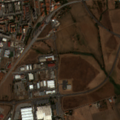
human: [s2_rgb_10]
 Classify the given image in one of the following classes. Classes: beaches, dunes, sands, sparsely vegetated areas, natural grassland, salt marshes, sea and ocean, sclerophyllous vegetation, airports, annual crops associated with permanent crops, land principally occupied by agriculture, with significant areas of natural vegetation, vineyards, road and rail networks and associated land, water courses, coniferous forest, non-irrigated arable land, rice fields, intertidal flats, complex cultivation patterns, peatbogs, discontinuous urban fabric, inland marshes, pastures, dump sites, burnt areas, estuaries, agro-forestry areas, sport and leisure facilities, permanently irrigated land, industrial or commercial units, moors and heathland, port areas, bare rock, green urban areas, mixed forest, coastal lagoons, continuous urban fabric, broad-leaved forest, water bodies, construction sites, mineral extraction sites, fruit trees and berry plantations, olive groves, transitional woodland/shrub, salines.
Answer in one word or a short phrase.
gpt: continuous urban fabric, industrial or commercial units, non-irrigated arable land, complex cultivation patterns